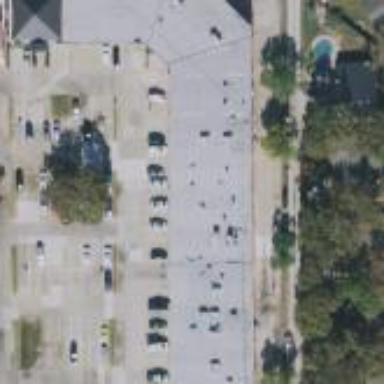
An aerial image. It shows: Retail building.